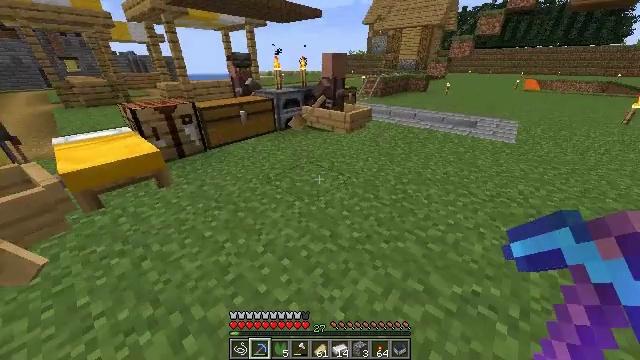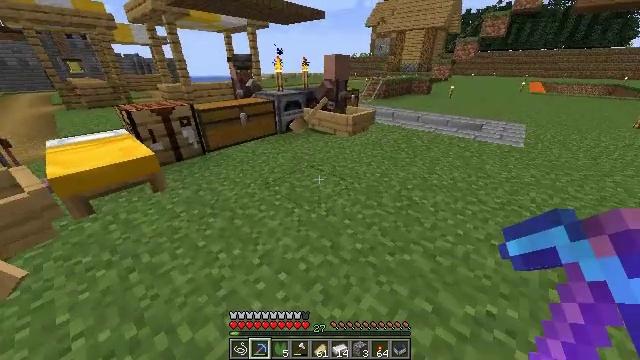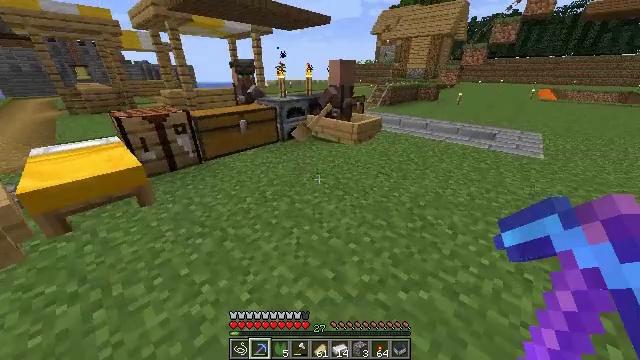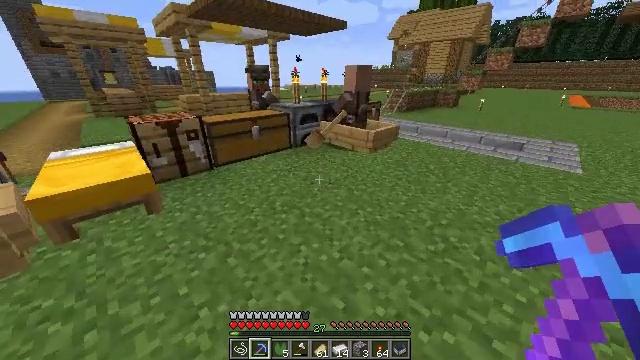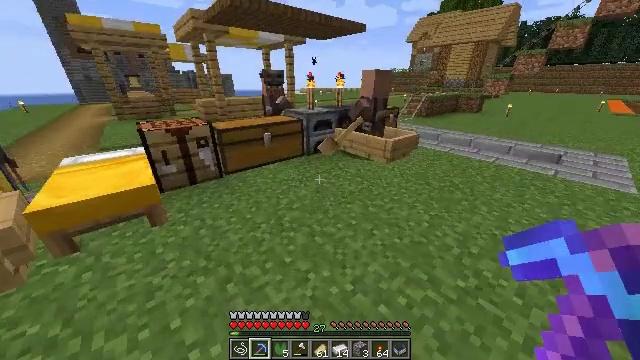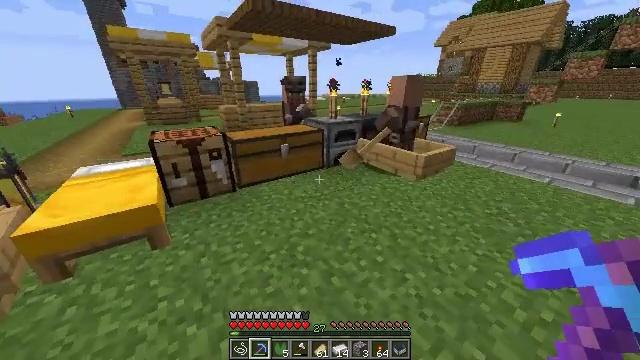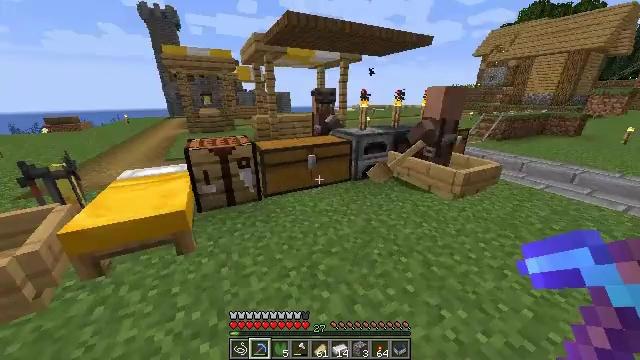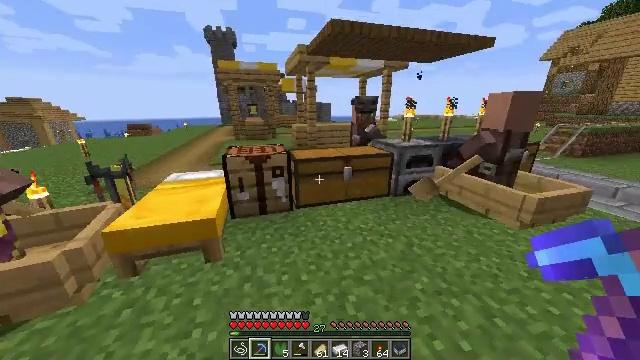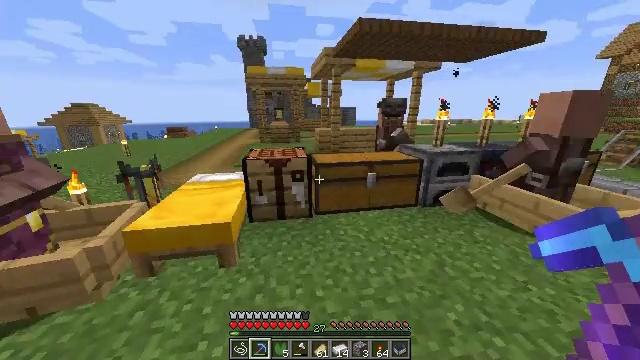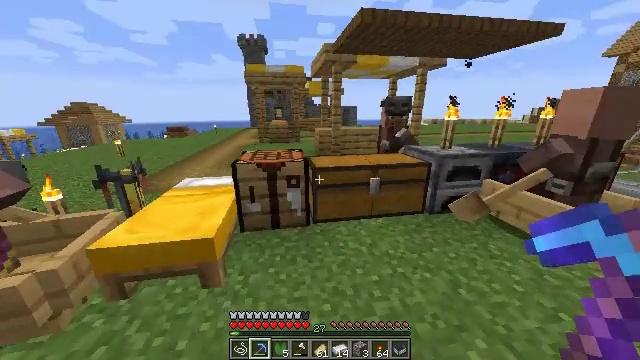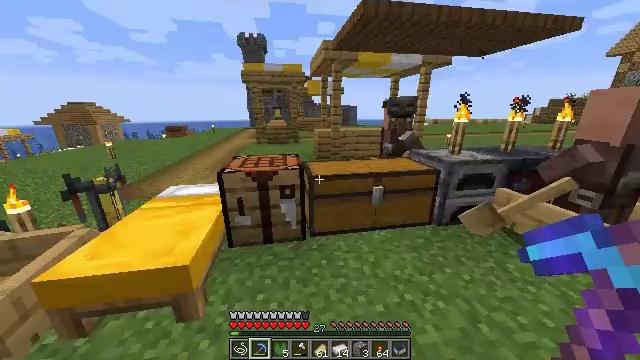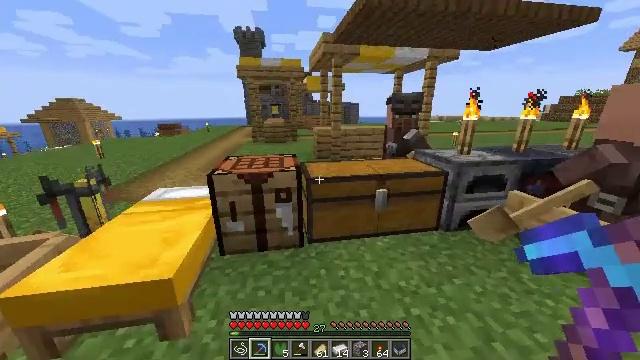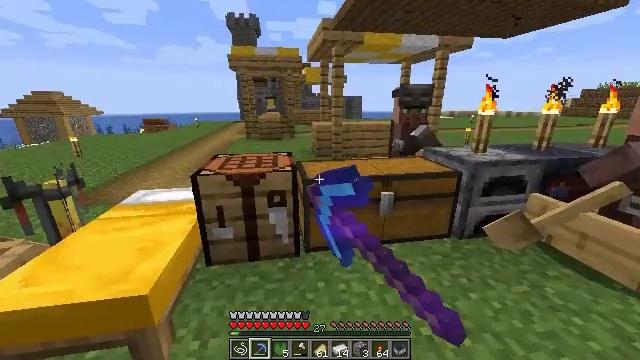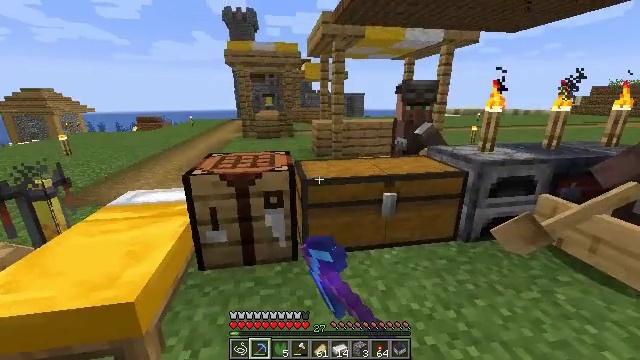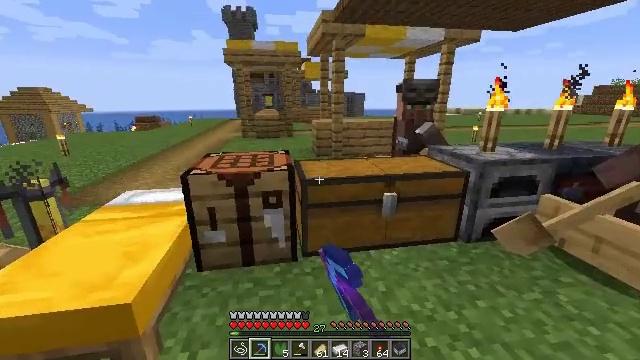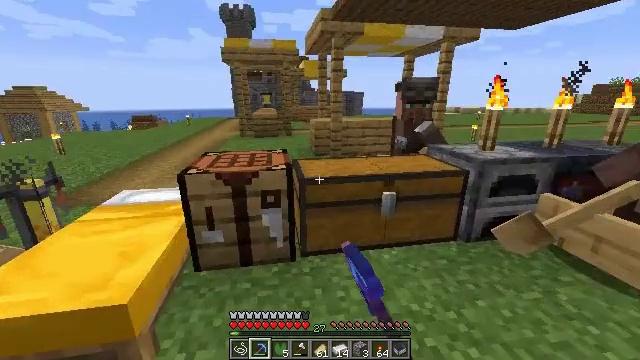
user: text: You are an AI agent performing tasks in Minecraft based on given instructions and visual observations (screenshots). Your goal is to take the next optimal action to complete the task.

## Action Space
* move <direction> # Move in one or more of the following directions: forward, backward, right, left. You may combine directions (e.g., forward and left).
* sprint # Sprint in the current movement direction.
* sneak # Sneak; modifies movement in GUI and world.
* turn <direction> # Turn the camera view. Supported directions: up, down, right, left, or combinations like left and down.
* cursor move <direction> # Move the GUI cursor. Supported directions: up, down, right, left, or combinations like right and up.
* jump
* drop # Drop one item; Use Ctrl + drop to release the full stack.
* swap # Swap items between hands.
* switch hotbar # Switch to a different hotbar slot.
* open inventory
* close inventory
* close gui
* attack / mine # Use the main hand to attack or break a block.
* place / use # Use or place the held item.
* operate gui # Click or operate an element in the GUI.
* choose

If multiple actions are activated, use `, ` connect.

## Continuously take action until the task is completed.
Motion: motion action
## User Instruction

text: Put materials in the crafting grid to create a repeater.
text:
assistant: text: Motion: move forward
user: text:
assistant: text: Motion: move forward, turn left and up
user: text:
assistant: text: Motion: move forward, turn left and up
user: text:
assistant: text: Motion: move forward, turn left
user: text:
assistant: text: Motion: move forward, turn left and up
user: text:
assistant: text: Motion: move forward, turn left and up
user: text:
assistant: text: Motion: move forward, turn left and up
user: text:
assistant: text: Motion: move forward, turn left
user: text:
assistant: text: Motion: move forward
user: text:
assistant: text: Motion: no_op
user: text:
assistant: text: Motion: use / place
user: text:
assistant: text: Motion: use / place
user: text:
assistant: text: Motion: use / place
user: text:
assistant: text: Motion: use / place
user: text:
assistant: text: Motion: no_op
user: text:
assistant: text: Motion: open gui
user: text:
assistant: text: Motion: no_op
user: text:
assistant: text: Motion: no_op
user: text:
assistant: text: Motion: no_op
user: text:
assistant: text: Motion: no_op
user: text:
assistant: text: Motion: no_op
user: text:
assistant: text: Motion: no_op
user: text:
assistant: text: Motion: no_op
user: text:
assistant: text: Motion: no_op
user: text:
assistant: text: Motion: cursor move right
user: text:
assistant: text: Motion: cursor move right
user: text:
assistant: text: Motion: cursor move right
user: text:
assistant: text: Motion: no_op
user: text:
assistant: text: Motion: no_op
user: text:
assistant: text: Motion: no_op